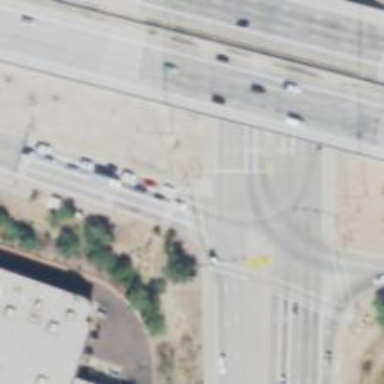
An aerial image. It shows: Solid stop line on the road.